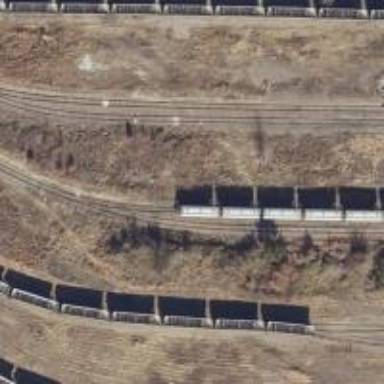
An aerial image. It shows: Disused railway spur line.